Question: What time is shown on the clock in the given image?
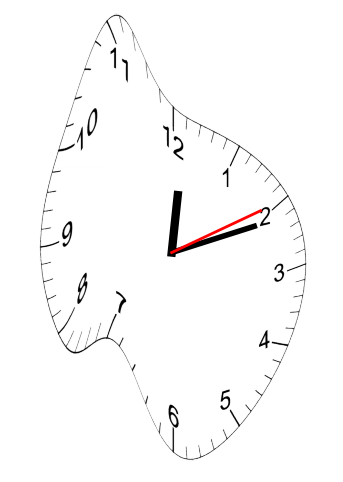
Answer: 12:11:10